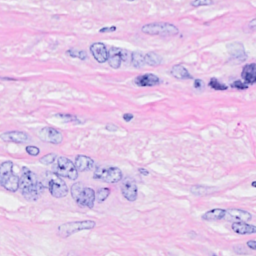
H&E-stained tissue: Breast